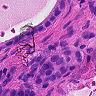
Metastatic tissue present: yes